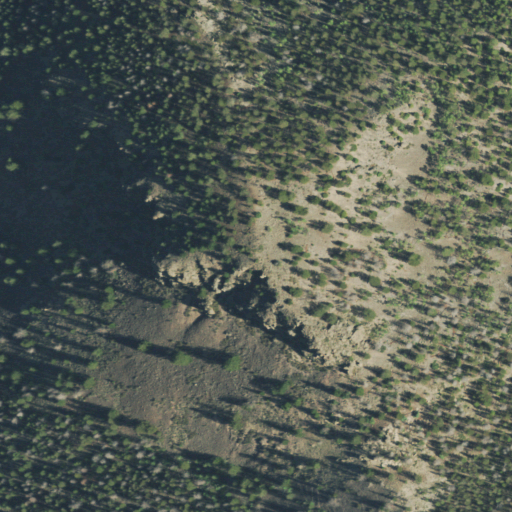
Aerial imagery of mountain in Colorado named Lions Head containing evergreen forest and shrub